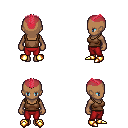
a pixel art fantasy rpg character, female body template, human, dark skin, brown pirate shirt, red pants, ruby red short mohawk hairstyle, gold boots, four views (front, back, left, right), 2x2 character sprite sheet, small pixel art, hard edges, no anti-aliasing